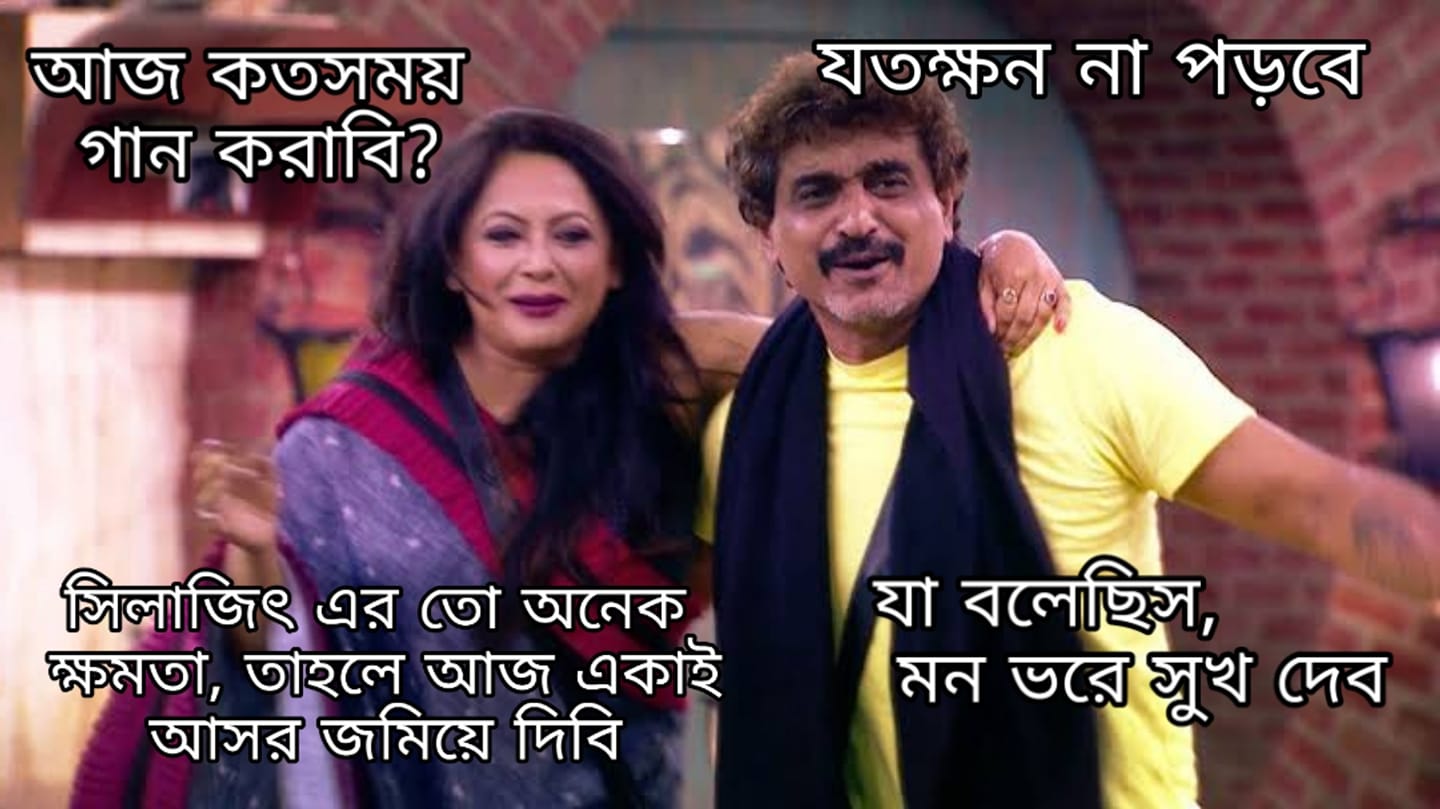
Caption: আজ কতসময় গান করাবি ?    যতক্ষন না পড়বে     সিলাজিত এর তো অনেক ক্ষমতা , তাহলে আজ একাই আসর জমিয়ে দিবি     যা বলেছিস , মন ভরে সুখ দেব
Label: hate